Aerial crown-view tile of a tropical tree (Barro Colorado Island, Panama), acquired 20241014:
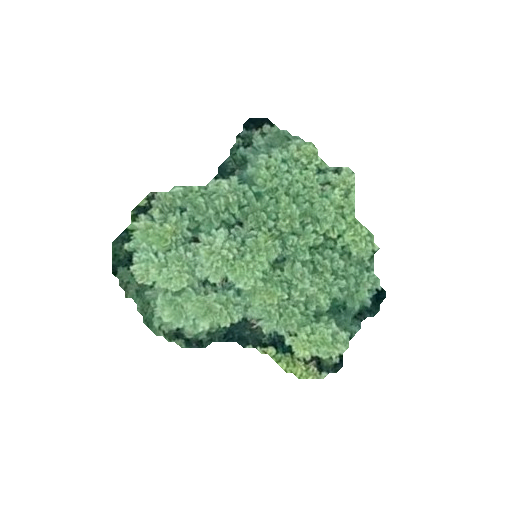
Species: Jacaranda copaia
GBIF accepted scientific name: Jacaranda copaia
Crown area: 69.708 m²